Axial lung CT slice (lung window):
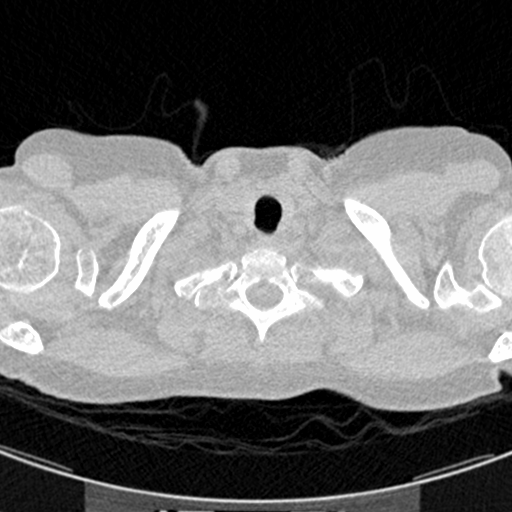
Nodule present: no